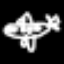
Label: airplane